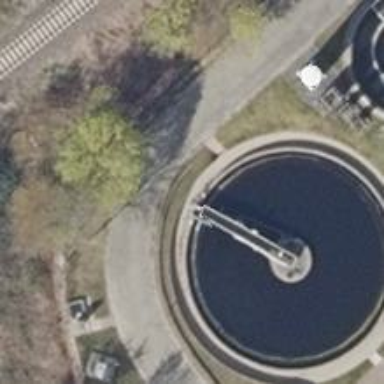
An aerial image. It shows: Image of wastewater.